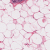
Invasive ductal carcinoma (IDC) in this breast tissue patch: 0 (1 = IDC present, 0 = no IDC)